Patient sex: M
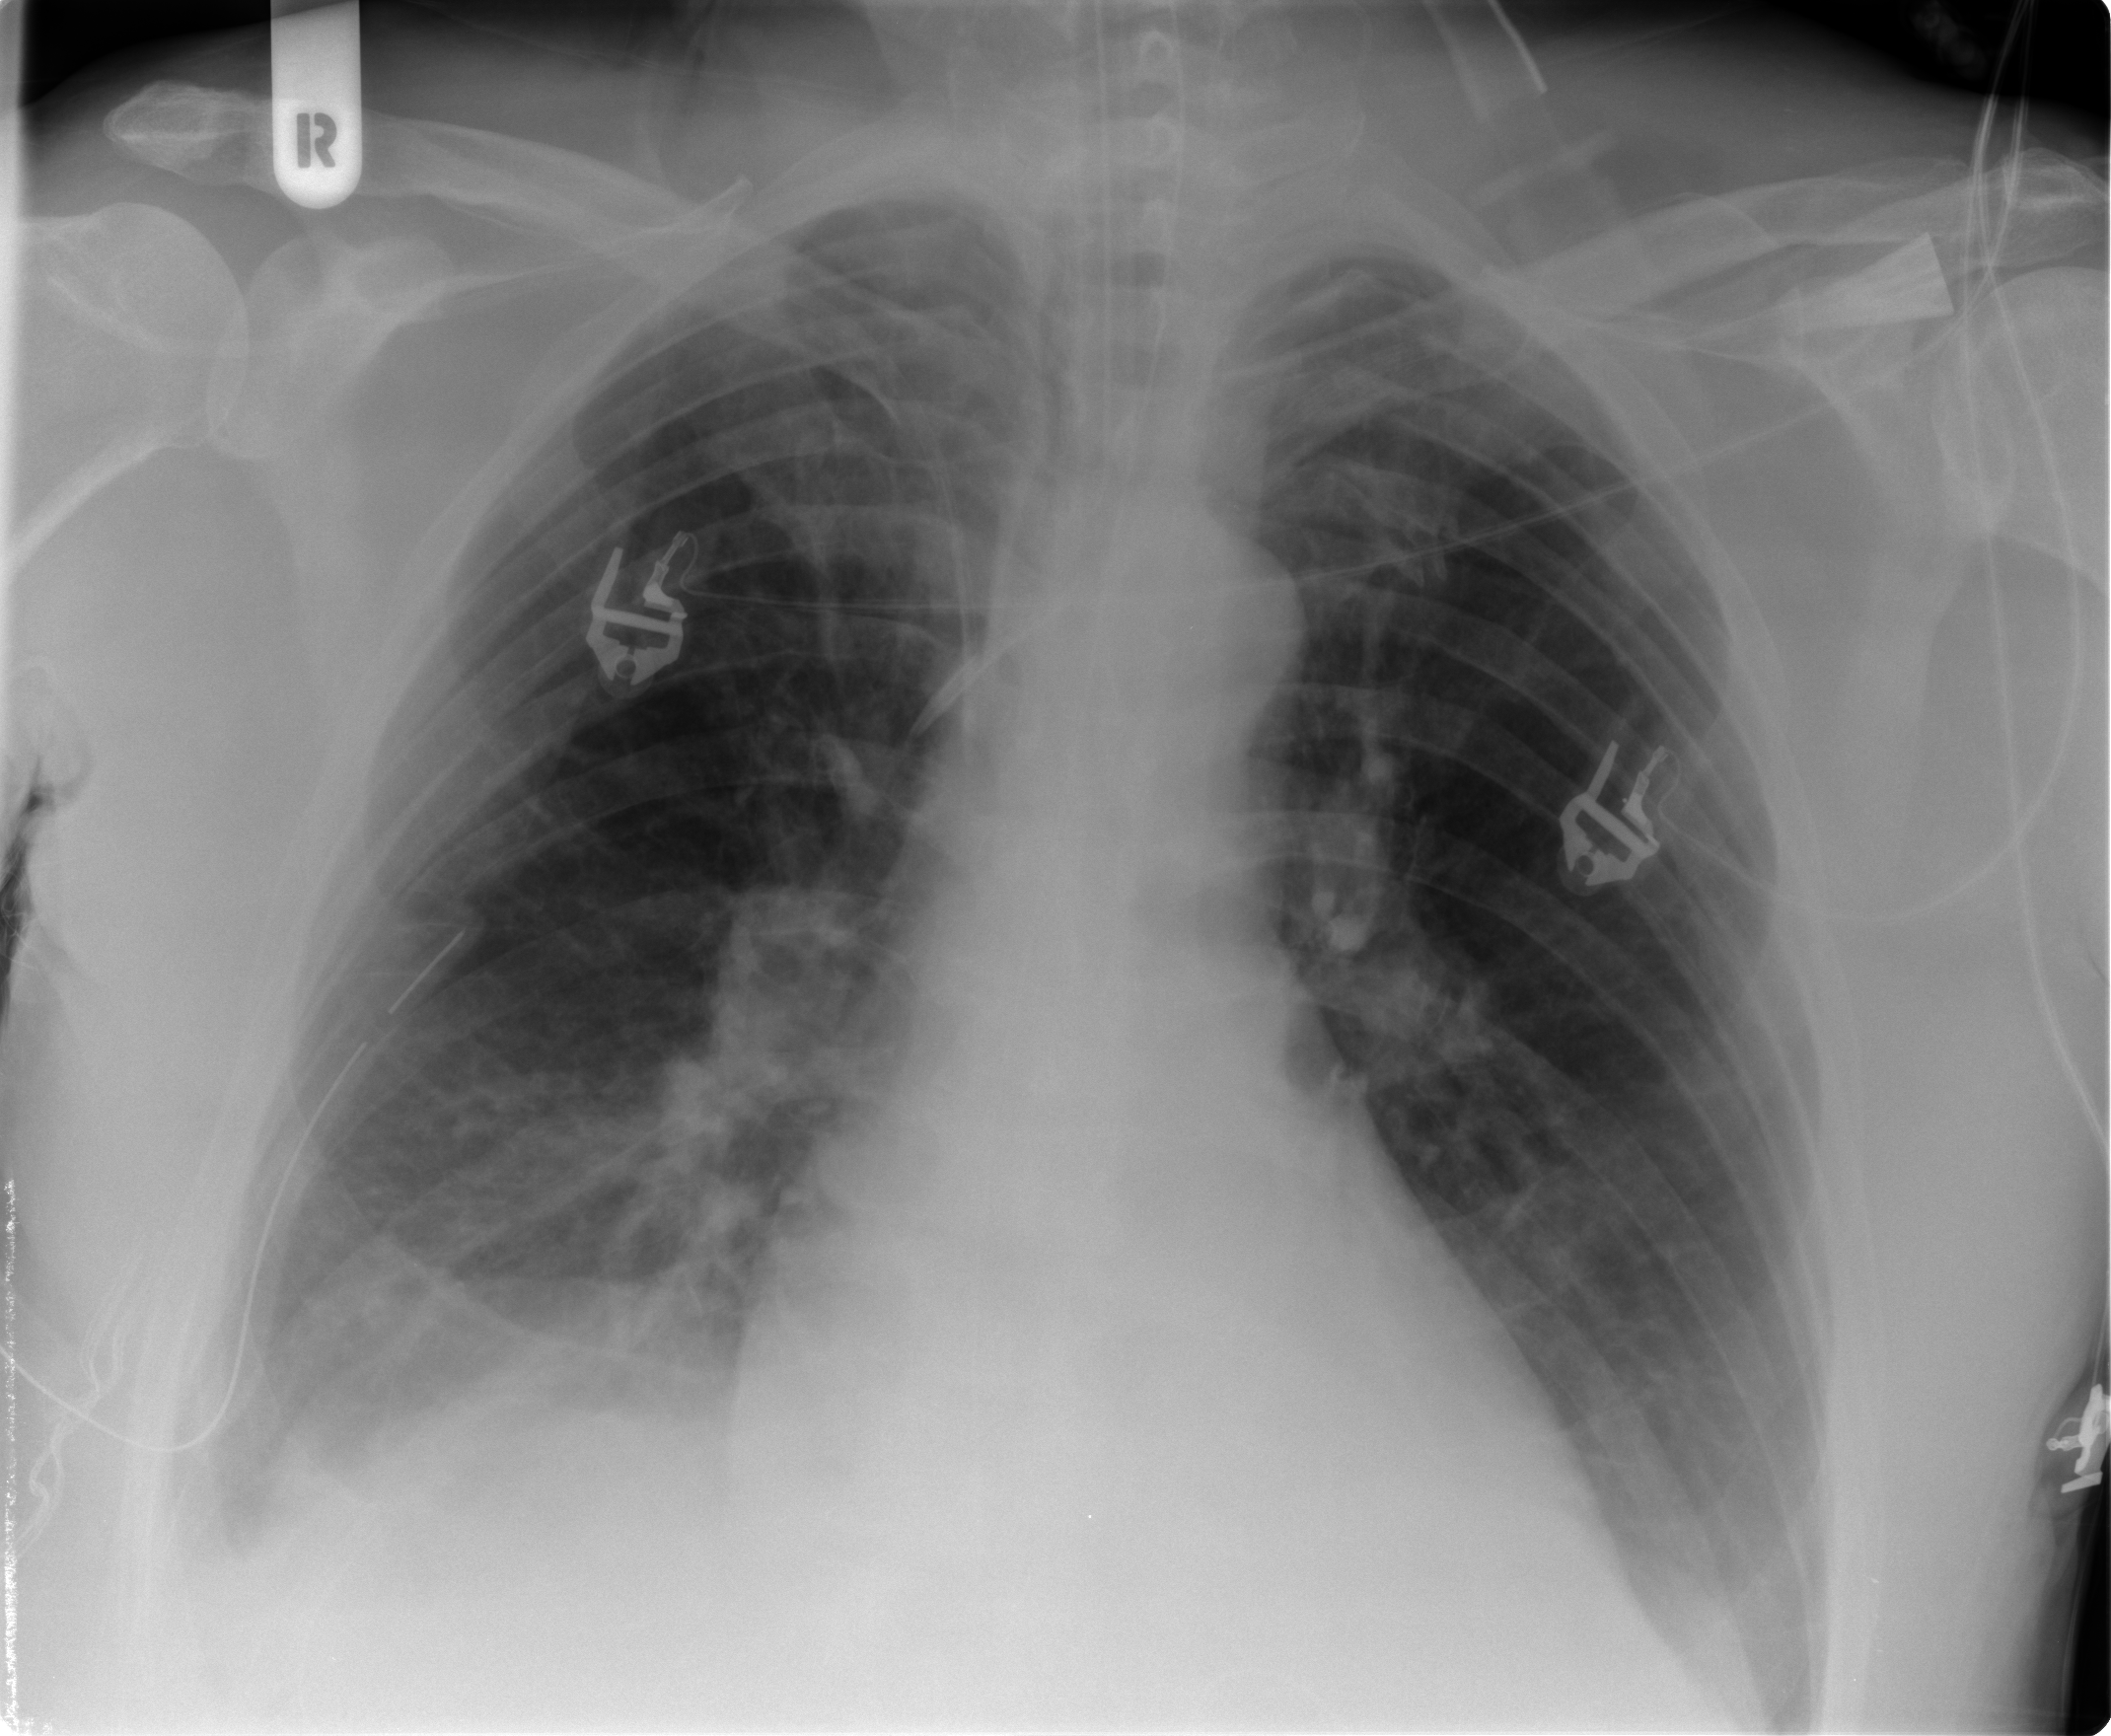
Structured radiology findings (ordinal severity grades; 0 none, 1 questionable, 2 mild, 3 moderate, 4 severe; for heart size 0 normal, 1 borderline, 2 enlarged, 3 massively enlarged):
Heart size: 0
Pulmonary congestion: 0
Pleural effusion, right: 2
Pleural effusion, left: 2
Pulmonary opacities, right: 0
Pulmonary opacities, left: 0
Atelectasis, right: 2
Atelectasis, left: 1